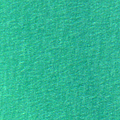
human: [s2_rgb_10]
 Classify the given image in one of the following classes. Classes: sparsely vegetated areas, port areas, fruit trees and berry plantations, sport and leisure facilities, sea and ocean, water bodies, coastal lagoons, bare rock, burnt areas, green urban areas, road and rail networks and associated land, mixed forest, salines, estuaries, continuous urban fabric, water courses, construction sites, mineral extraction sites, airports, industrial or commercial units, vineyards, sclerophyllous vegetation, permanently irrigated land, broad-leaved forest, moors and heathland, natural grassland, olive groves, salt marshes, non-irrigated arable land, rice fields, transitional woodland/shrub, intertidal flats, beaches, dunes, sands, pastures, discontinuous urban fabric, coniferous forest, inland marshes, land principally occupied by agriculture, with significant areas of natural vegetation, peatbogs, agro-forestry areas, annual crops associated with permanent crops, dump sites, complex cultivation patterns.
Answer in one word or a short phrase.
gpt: sea and ocean